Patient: sex F, age 46
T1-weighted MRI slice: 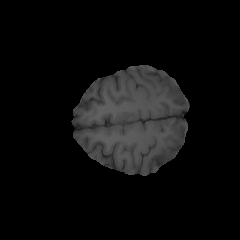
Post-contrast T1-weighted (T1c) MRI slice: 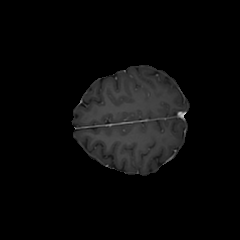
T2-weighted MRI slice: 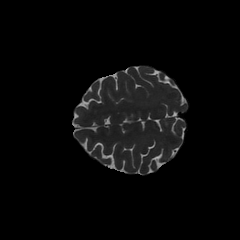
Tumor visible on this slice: no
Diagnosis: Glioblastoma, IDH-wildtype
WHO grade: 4